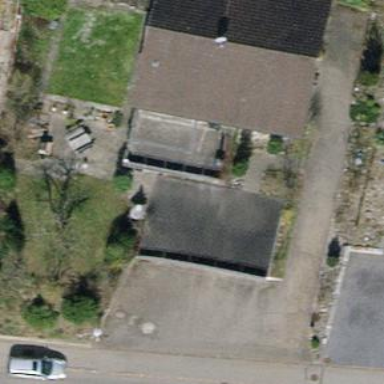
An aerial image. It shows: Detached building with gabled roof.